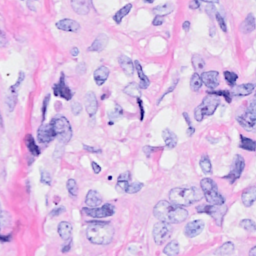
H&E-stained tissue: Breast